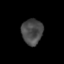
Tissue: lung
Cell type: T cells
Senescence score: 0.14
Nuclear area (px): 529
Mean DAPI intensity: 73.151